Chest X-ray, PA view. Patient: 27 years old, sex M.
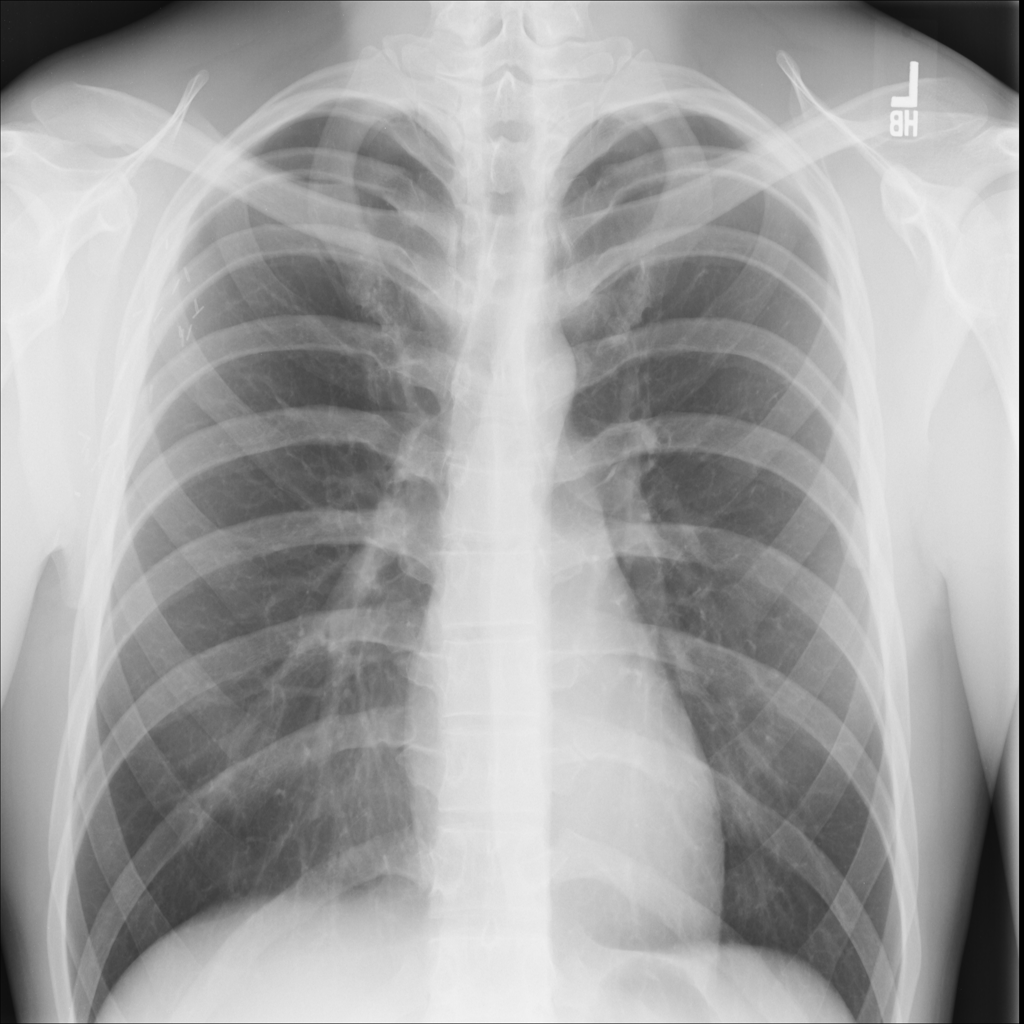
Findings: No Finding